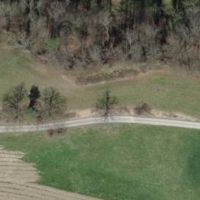
EUNIS habitat code: 25
Species observed at this site:
Prunus spinosa